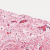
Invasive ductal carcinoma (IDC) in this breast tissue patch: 0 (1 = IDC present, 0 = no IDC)